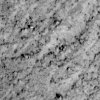
Atmospheric dust classification: not_dusty